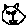
Label: cat